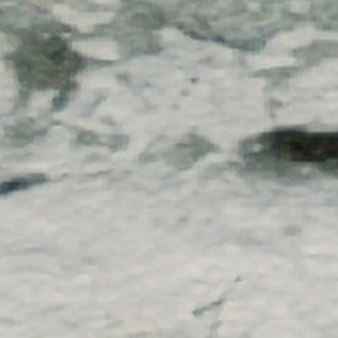
Label: other